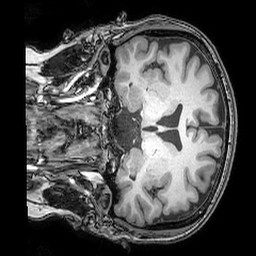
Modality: T1w
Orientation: coronal
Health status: ill
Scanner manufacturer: philips
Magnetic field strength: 3 T
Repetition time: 0.007 s
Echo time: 0.0035 s